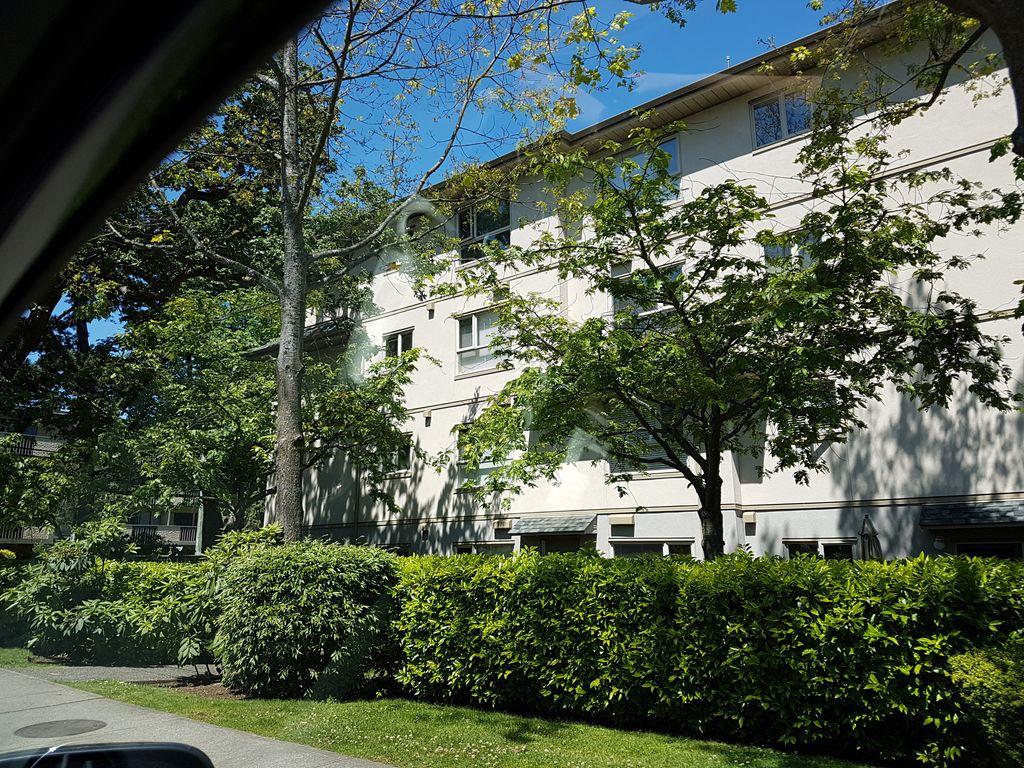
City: victoria